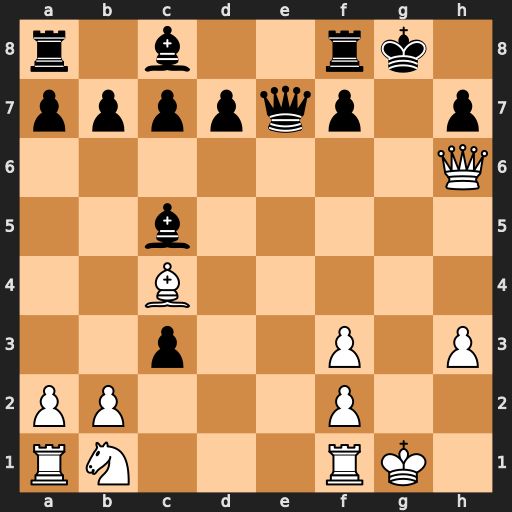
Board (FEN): r1b2rk1/ppppqp1p/7Q/2b5/2B5/2p2P1P/PP3P2/RN3RK1
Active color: w
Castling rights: -
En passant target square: -
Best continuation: Kh1 Kh8 Rg1 Bd4 Nxc3